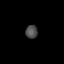
Tissue: lung
Cell type: Epithelial cells
Senescence score: 0.2227
Nuclear area (px): 157
Mean DAPI intensity: 76.822